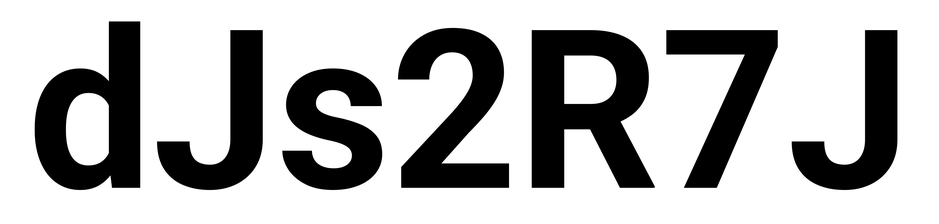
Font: Roboto_Bold